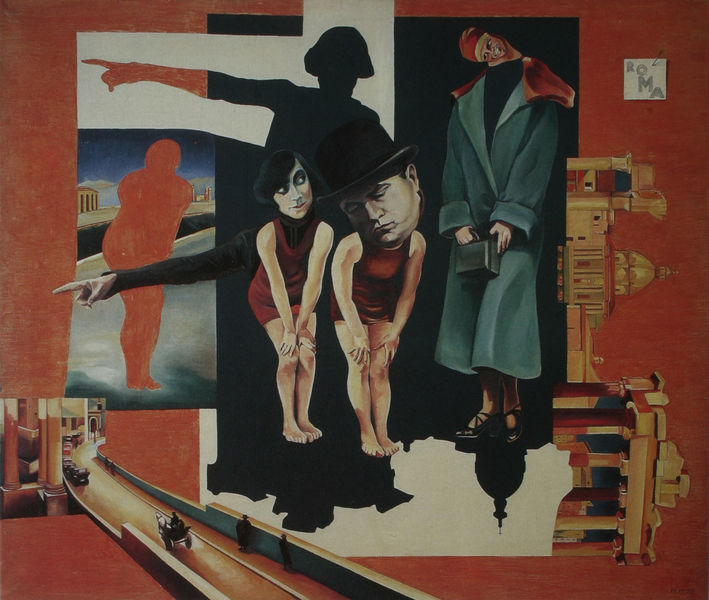
Titel: Roma
Künstler: Hannah Höch
Standort: Berlin
Institution: Berlinische Galerie
Schlagwörter: hand, mann, schatten, weiß, komposition, finger, frau, hut, köpfe, ohr, orange, strasse, säulen, gebäude, rot, zylinder, architektur, arm, kirche, mantel, paar, karren, abstrakt, modern, mauer, kutsche, figuren, kuppel, zeigen, revers, collage, surreal, surrealismus, tor, umriss, reflexion, wände, melone, berlin, bücken, zettel, quer, tasche, kapitelle, rom, kollage, scherenschnitt, schneiden, tempel, deuten, koffer, fuhrwerk, reichstag, bauwerke, roma, ausschneiden, rennbahn, kleben, montage, montiert, brandenburger tor, klebebild, drehbar, mittelstreifen